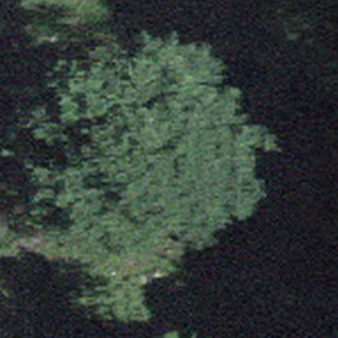
Label: other